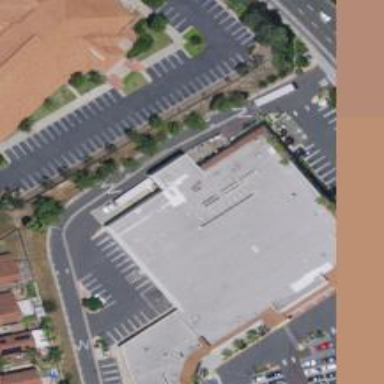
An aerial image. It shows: Supermarket.